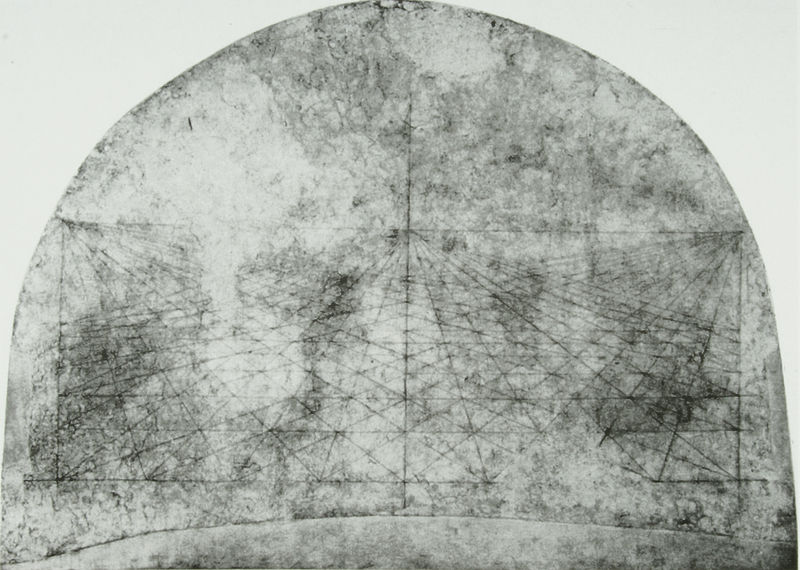
Titel: Anbetung des Kindes
Künstler: Paolo Uccello
Standort: Florenz
Institution: Galleria degli Uffizi, Magazin
Schlagwörter: weiß, dreieck, ausschnitt, grau, hell, marmor, mitte, raum, schwarz, skizze, zeichnung, malerei, muster, schachbrett, schachbrettmuster, alt, architektur, stein, feld, horizont, gitter, boden, drei, blatt, kreis, rund, papier, bogen, italien, perspektive, zwei, studie, abstrakt, grafik, vergilbt, linien, rundbogen, kuppel, fliessen, gefaltet, symmetrie, gerade, tiefe, striche, tor, flucht, fluchtlinien, foto, fotografie, punkte, symetrie, gerüst, rechteck, torbogen, strahlen, linie, parallel, kohle, zentralperspektive, symmetrisch, schnitt, schwarzweiss, lithografie, gebogen, scharz, strich, punkt, strahl, bleistift, entwurf, photo, senkrecht, halbkreis, halbrund, flecken, fragment, pergament, quadrate, diagonal, geometrisch, karte, fluchtpunkt, struktur, konstruktion, diagonale, fleckig, plan, horizontal, waagerecht, fresko, kupferstich, fotographie, dreiecke, geometrie, kästchen, vierecke, netz, knick, raster, ausschnit, aufriss, punke, vorzeichnung, dreidimensional, dreidimensionalität, winkel, mittelachse, thympanon, da vinci, leonardo da vinci, perspektivisch, halbbogen, genau, berechnung, rasterung, fluchten, messung, senkrechte, vertikal, räumlich, bogenfeld, falz, gitternetz, grabtuch, sonnenuhr, entfernung, trapez, gewirr, fluchtpunkte, waagerechte, parallellen, fadenkreuz, linienfeld, paralellen, tiefenwirkung, objektiv, gitte, geormetrie, achsensymmetrisch, thales, 3, g, b, a, e, d, h, f, 1500, parallelllen, c, thaleskreis, thales#, rundbogen#, zentrum, projektiv, strahll, drei punkte, zweifluchtpunkt, italiejn